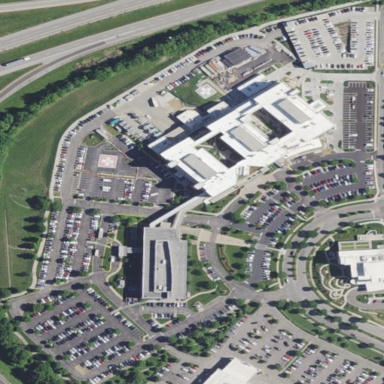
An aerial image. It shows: Healthcare facility identified as hospital.